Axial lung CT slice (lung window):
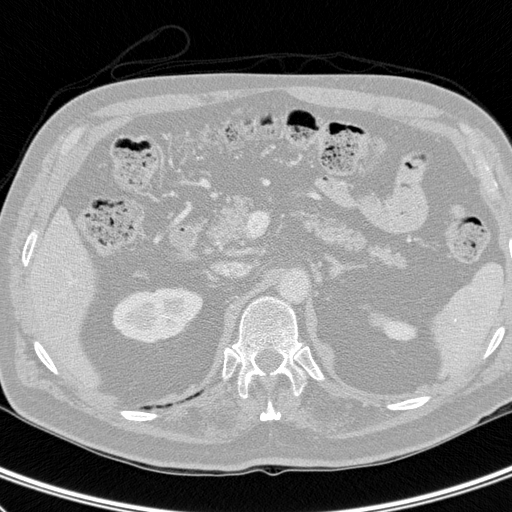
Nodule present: no